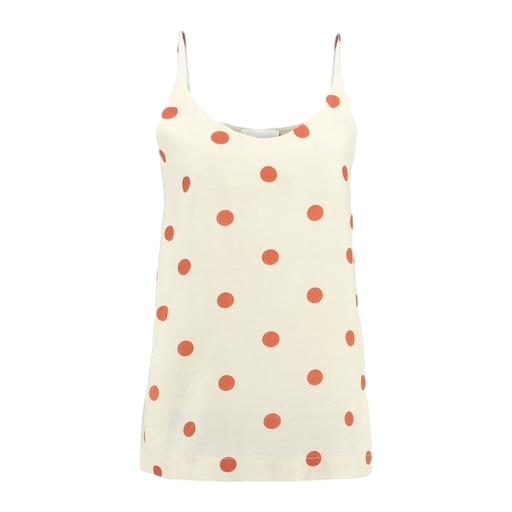
white dotted tank, white gisella dot tank top, red polka dot top, white background